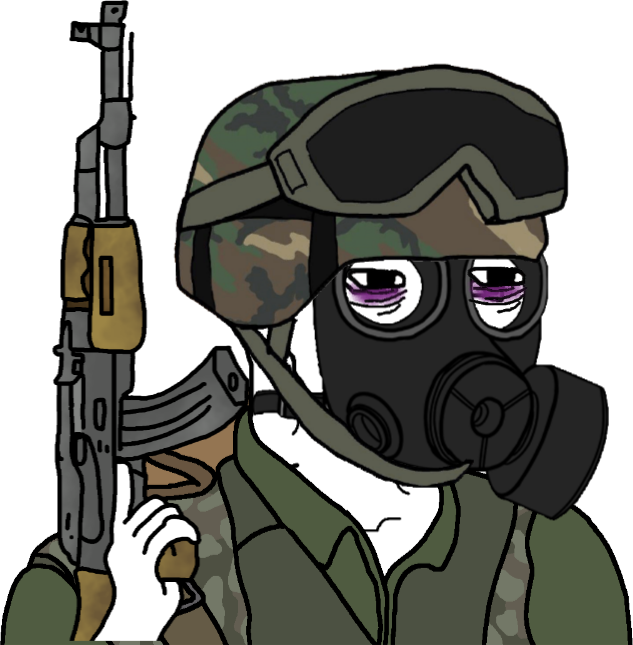
Label: 5_Doomer